Question: I have search a lot but manage the Navigation easily but at this time need to Implement Persistent Navigation Drawer.
<URL>
'Please let me know the process to Manage or Sample Tutorial of **Persistent Navigation Drawer** shown in below Image. LinkedIn Android Application is using the same navigation drawer.'

Thanks
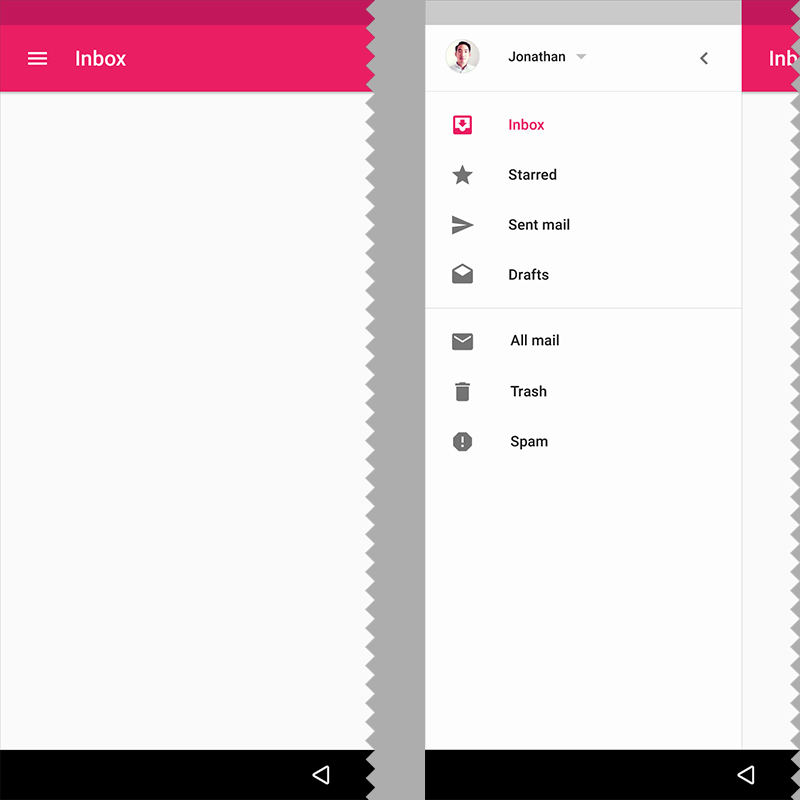
Answer: I have implement "Persistent Navigation Drawer" via ViewPager and works fine as what I need.
Just use width as 0.8f in PagerAdaper/FragmentPagerAdapter
'''
@Override
public float getPageWidth(int position) {
// TODO Auto-generated method stub
if (position == 0) {
return .8f;
}
return 1f;
}
'''